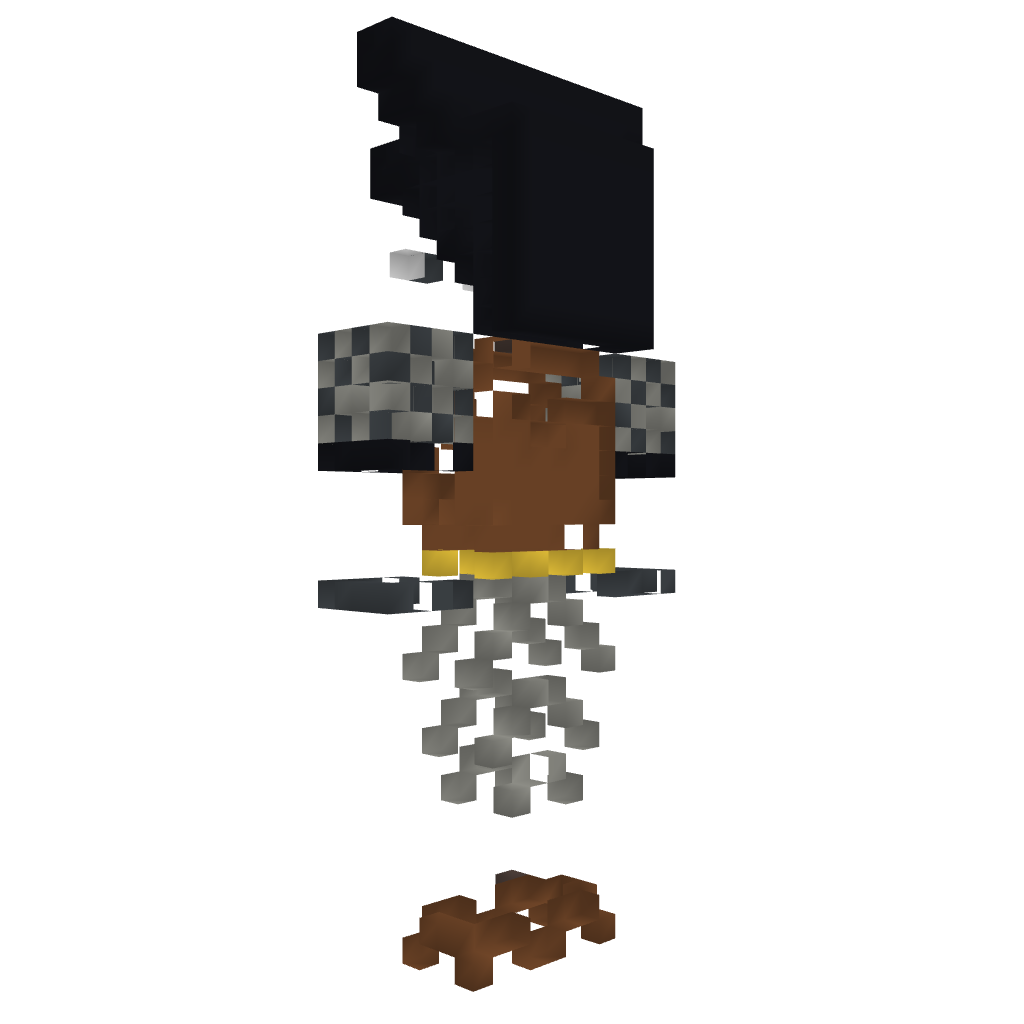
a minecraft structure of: Mayan Statue